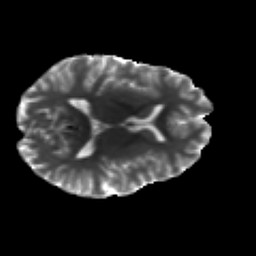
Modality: T2w
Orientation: axial
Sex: male
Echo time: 0.114 s